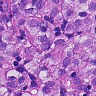
Metastatic tissue present: yes